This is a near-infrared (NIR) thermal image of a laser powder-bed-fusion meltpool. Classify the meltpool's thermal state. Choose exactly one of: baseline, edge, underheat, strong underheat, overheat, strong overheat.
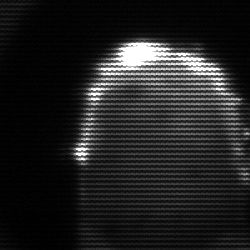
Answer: baseline